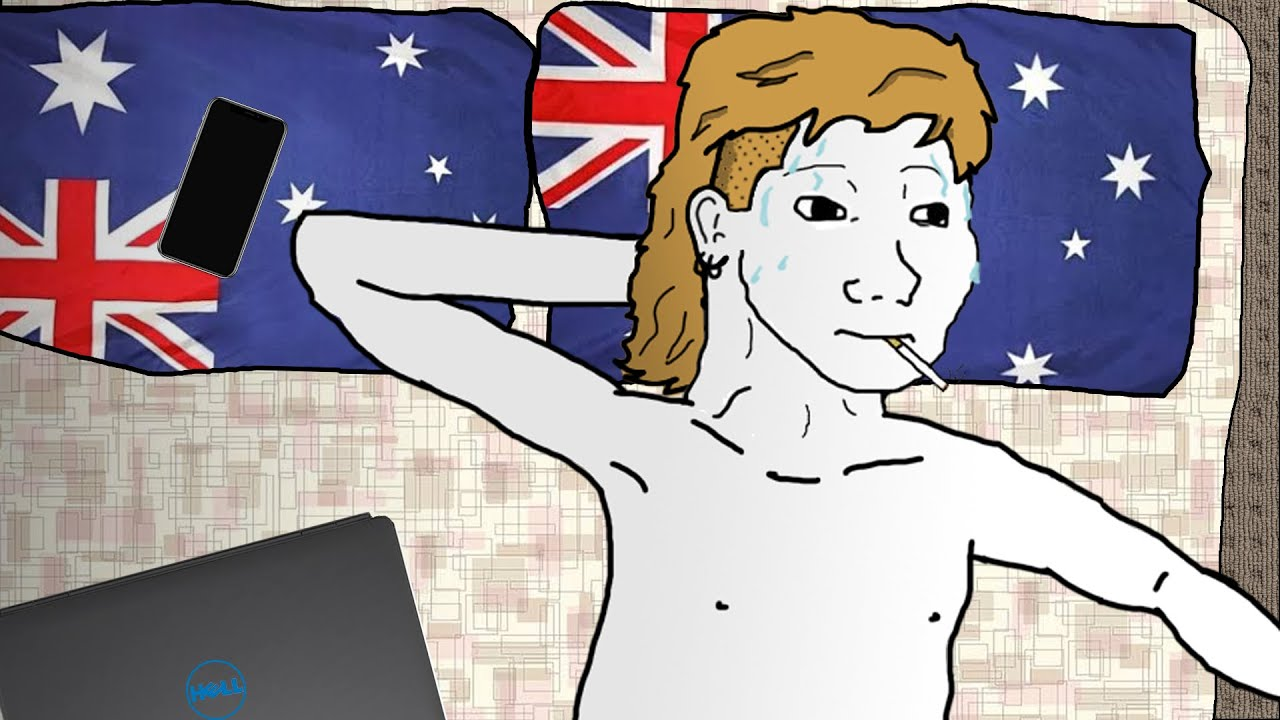
Label: 5_Wojak_with_Background